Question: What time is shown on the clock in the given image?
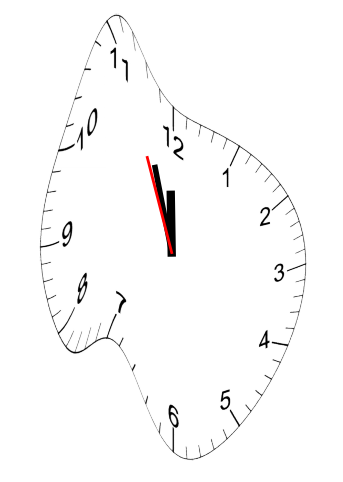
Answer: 11:56:56